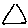
Label: triangle